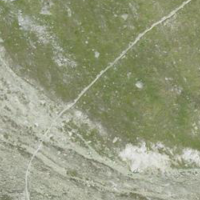
EUNIS habitat code: 48
Species observed at this site:
Montifringilla nivalis